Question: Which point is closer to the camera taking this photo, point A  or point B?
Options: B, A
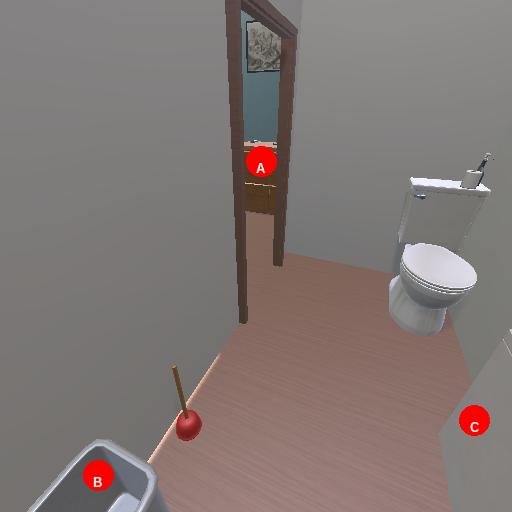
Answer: B